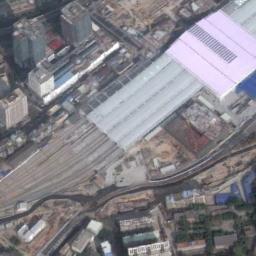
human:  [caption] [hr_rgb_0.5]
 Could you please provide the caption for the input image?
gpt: There is a fully equipped railway station in the city .

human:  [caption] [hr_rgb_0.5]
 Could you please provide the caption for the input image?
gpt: The railway station has lots of railways and a big building and a river is next to the railway station .

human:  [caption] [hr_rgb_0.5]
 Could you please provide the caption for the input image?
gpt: Many buildings are beside the railway station .

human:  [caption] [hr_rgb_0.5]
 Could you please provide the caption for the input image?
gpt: The railway station is next to some buildings .

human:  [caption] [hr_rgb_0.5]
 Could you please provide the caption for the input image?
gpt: There are some buildings beside the pink railway station .